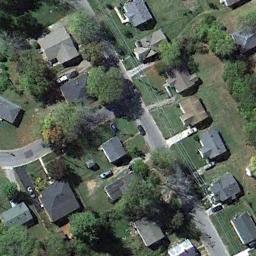
Label: residential